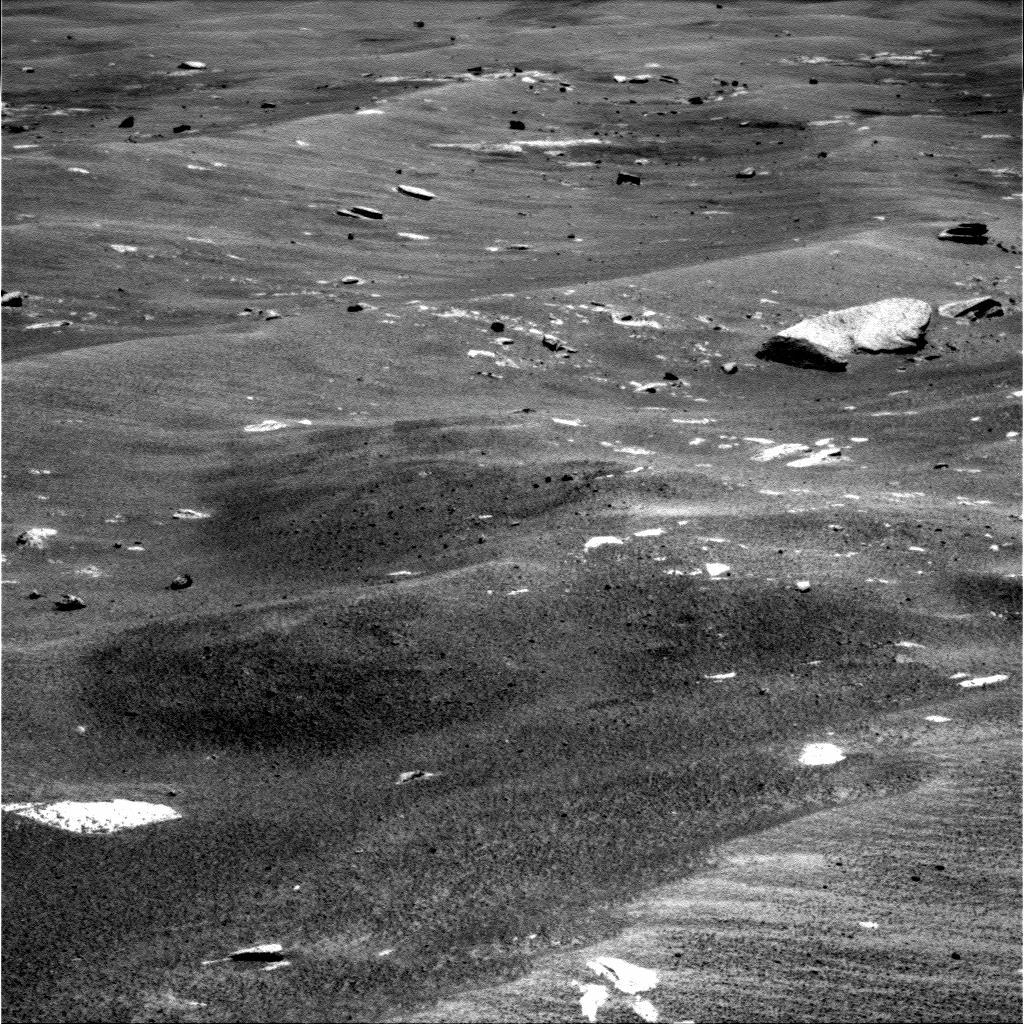
Terrain classes present: Bedrock, Gravel / Sand / Soil, Rock